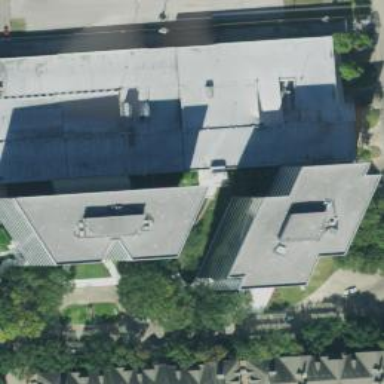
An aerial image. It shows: Office building.